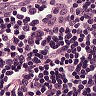
Metastatic tissue present: no